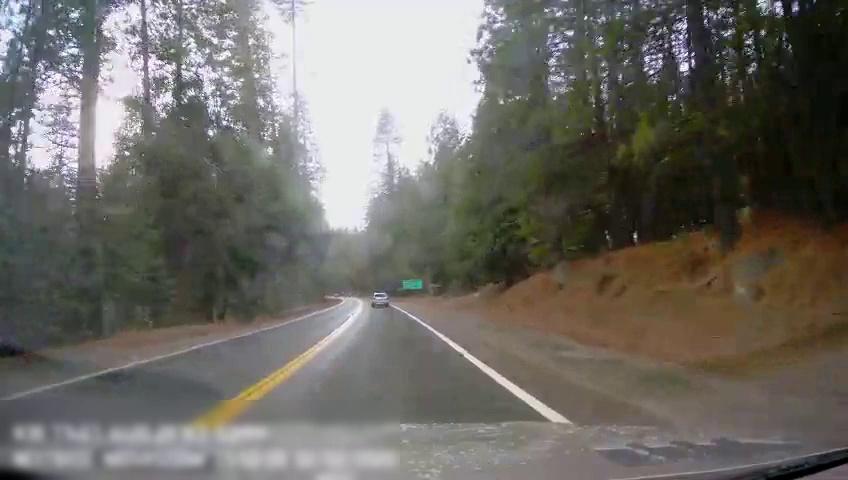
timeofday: Day
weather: Sunny
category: Drivable Space
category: Vehicles | SUV
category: Lanes | Current Lane
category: Lanes | Current Lane
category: Lanes | Opposite Lane
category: Lanes | Opposite Lane
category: Traffic | Signs